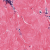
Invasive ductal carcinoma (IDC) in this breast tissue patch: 0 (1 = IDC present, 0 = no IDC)